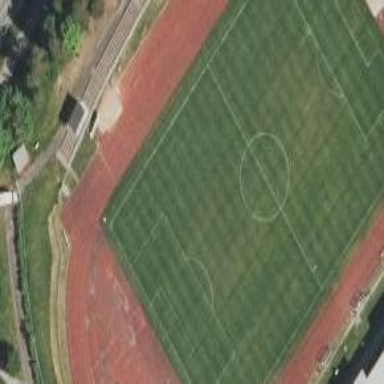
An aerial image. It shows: Grass pitch designated for soccer.